Interaction volume radius: 10 \u00c5
Interaction volume height: 10 \u00c5
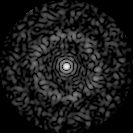
Disorder parameter: 0.8343